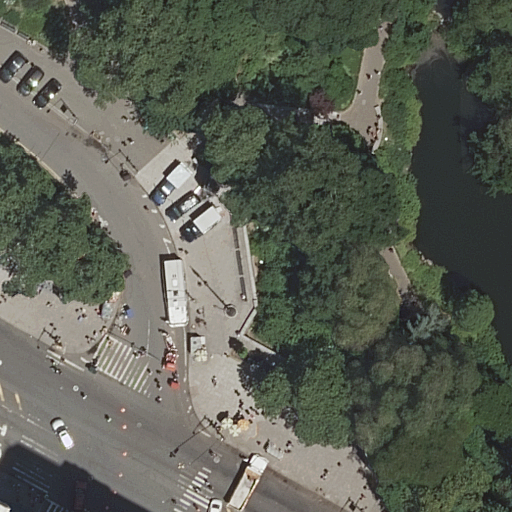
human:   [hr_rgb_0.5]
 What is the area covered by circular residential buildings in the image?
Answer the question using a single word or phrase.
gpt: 0m2

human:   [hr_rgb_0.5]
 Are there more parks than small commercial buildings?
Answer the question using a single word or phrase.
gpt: yes

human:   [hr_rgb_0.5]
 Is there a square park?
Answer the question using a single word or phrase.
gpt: no

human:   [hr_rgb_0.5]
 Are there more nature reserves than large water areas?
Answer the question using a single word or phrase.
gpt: no

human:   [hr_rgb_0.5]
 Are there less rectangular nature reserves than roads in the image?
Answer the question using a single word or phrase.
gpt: yes

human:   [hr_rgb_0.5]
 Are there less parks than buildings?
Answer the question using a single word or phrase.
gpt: no

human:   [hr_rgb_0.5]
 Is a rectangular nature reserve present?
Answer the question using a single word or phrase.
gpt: yes

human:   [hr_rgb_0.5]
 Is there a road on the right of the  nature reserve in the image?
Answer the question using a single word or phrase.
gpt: no

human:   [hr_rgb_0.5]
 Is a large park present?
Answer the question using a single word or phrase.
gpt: yes

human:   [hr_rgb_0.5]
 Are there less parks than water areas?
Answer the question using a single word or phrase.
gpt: no

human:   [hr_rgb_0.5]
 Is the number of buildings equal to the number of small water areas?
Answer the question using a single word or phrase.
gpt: yes

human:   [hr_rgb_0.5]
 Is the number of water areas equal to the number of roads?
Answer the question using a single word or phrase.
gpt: no

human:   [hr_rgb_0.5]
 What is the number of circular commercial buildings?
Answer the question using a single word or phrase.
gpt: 0

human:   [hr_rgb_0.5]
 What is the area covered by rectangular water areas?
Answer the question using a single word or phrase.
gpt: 0m2

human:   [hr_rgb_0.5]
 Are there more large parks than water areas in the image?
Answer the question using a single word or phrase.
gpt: no

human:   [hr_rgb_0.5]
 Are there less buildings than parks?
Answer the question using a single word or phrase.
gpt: yes

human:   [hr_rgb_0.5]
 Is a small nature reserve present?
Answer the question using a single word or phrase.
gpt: no

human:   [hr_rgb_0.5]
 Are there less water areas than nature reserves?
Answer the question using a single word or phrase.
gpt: no

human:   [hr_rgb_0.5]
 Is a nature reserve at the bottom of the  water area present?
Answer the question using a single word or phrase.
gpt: no

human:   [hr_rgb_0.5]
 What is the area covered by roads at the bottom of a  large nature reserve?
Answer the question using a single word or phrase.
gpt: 0m2

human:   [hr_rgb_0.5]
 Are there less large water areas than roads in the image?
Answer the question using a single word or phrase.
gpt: yes

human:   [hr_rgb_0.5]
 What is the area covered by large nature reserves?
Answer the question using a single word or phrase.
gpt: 0m2

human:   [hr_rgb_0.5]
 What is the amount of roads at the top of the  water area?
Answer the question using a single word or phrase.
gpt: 6

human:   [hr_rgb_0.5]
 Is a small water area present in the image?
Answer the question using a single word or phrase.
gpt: no

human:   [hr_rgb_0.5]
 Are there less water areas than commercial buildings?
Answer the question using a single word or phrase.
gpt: no

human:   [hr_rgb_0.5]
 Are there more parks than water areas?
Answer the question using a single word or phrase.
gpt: no

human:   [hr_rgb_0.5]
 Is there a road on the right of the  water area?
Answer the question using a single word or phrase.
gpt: no

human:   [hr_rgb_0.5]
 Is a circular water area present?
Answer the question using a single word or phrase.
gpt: no

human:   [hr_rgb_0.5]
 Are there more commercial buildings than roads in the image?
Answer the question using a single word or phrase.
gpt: no

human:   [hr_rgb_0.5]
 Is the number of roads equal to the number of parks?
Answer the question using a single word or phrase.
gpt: no

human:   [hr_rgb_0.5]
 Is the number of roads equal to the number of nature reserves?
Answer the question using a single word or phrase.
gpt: no

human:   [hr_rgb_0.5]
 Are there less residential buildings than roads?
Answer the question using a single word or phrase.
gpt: yes

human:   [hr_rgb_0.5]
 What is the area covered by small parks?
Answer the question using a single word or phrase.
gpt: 0m2

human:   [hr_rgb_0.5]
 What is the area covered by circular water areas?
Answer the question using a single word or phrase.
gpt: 0m2

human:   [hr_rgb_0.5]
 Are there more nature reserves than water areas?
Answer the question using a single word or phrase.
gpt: no

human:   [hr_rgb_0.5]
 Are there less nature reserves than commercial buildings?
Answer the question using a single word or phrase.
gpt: no